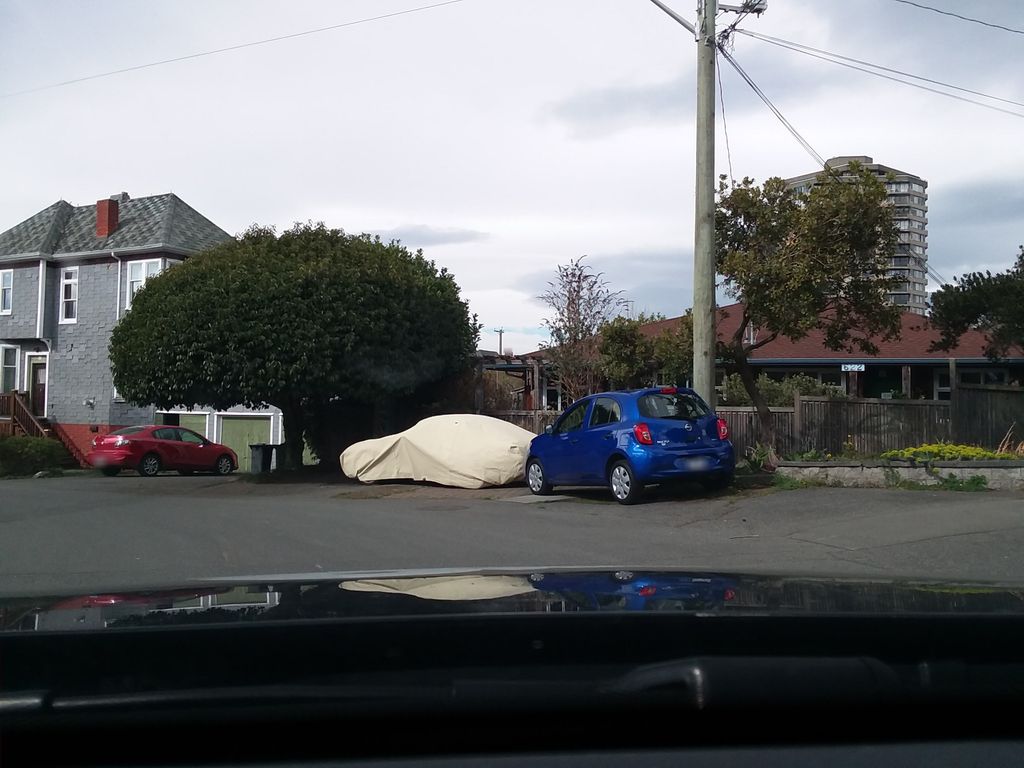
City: victoria